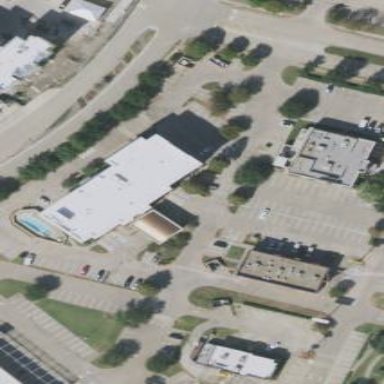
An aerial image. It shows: Hotel building with flat roof.